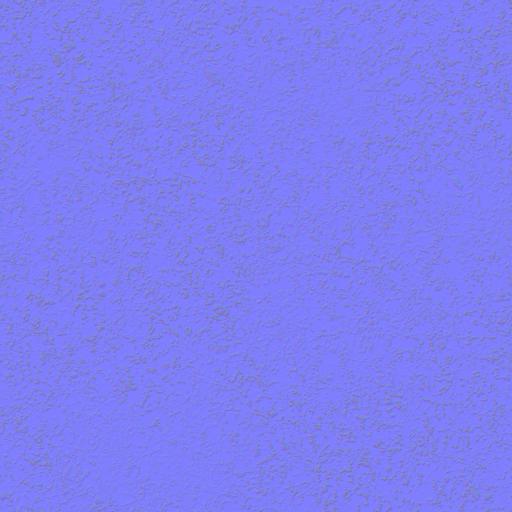
bumpy metal scratches silver steel